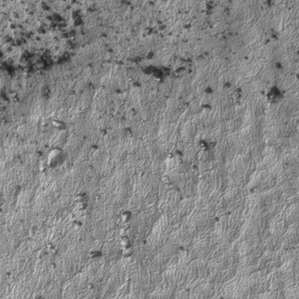
Label: frost